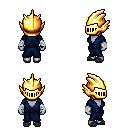
a pixel art fantasy rpg character, female body template, dark elf, purple skin, blue robe, red pants, gold bedhead hairstyle, gold helm, white cloth bandages, gray slippers, four views (front, back, left, right), 2x2 character sprite sheet, small pixel art, hard edges, no anti-aliasing